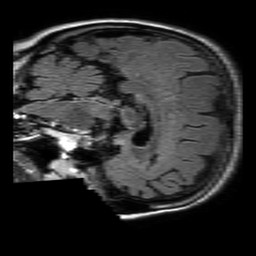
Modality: FLAIR
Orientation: sagittal
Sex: female
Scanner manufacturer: philips
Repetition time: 11 s
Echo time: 0.125 s